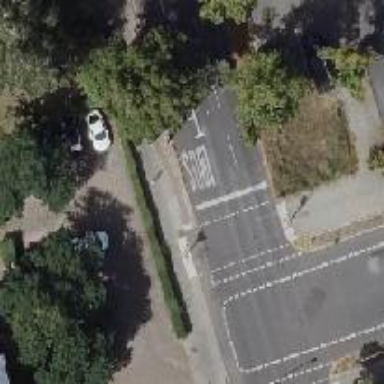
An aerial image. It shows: Road with traffic signals.